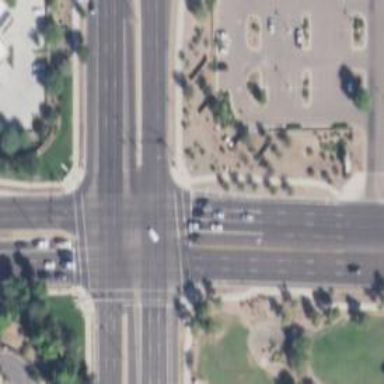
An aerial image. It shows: Crossing road.